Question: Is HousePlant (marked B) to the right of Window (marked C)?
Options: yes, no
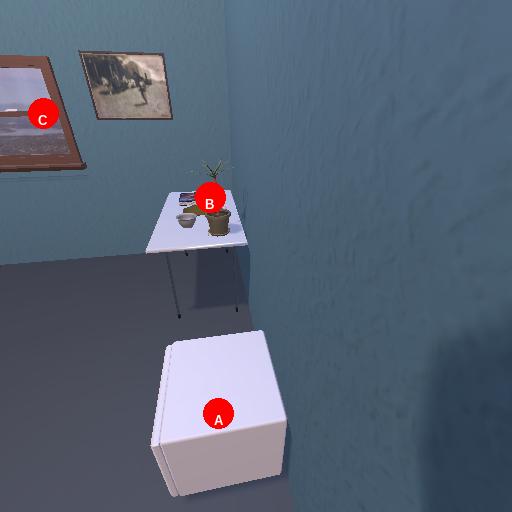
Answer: yes